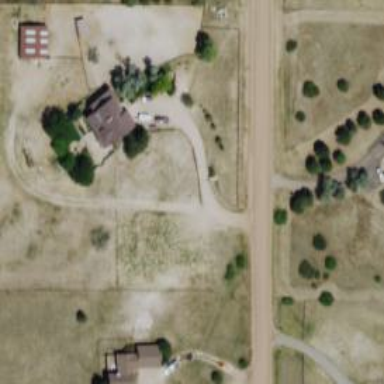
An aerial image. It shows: Driveway leading to service road.